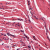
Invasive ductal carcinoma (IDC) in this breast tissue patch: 1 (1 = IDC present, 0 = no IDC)